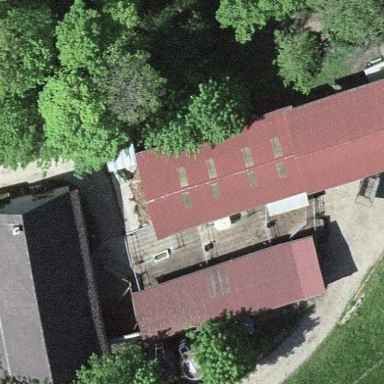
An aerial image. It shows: Barn.